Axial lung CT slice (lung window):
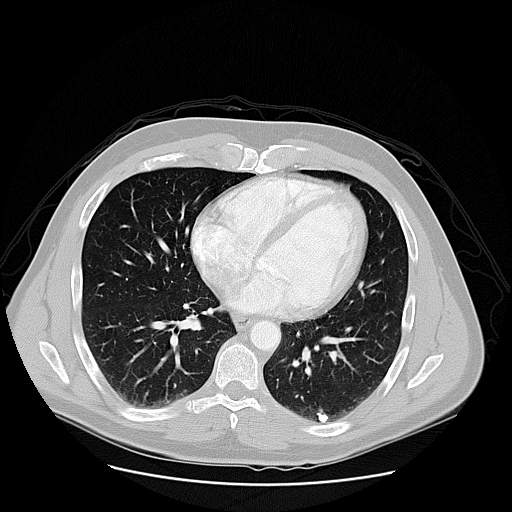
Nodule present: yes
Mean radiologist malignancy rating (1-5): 1.5